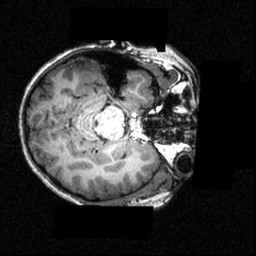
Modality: T1w
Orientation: axial
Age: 18
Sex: female
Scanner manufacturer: siemens
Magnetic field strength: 3.951 T
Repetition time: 1.5 s
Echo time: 0.00335 s